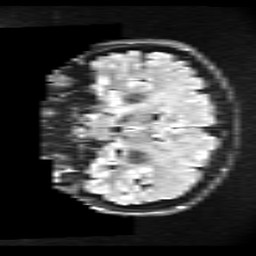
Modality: FLAIR
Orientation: coronal
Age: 33
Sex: female
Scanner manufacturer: ge
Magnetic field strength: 3 T
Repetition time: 11 s
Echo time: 0.1539 s